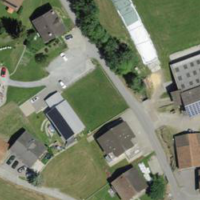
EUNIS habitat code: 55
Species observed at this site:
Tussilago farfara